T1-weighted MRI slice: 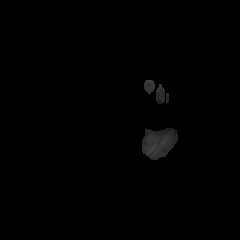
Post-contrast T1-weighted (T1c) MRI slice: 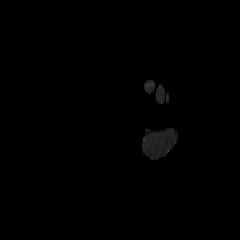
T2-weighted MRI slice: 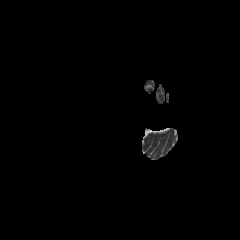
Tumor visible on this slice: no